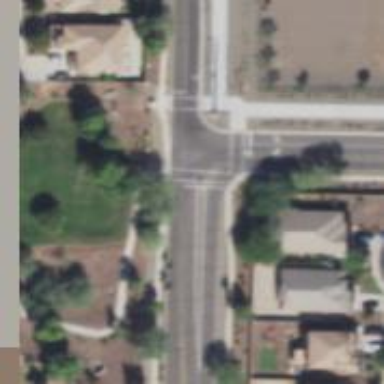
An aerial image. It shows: Solid stop line on the road.